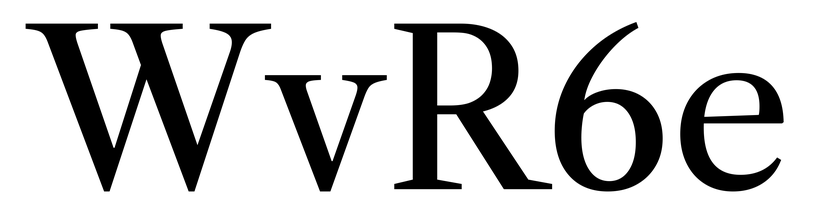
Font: LibreCaslonText_Regular